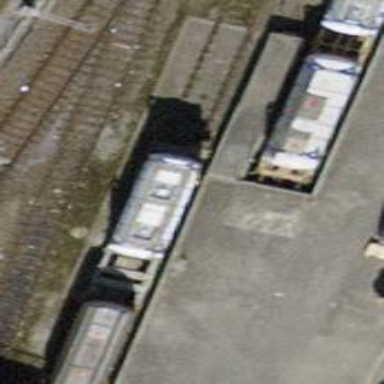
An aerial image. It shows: Railway buffer stop.